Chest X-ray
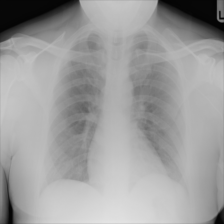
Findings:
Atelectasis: negative
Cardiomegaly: negative
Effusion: negative
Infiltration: negative
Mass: negative
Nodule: negative
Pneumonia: negative
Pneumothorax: negative
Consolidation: negative
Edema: negative
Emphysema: negative
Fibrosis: negative
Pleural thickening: negative
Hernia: negative